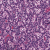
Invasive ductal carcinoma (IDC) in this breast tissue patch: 1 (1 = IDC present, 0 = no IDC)